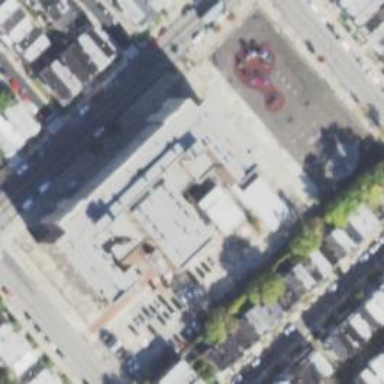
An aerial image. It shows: Elementary school.